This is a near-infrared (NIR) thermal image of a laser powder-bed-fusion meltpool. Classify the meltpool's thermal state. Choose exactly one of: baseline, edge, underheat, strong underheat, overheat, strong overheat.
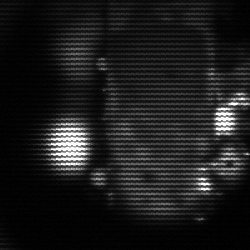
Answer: strong underheat